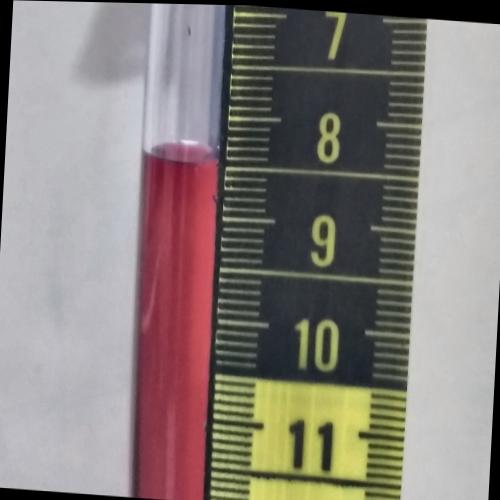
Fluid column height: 8.5 cm